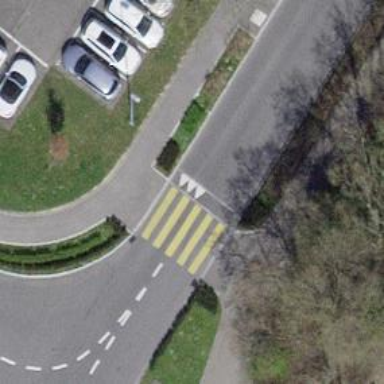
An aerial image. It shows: Pedestrian crossing with zebra markings on footway.